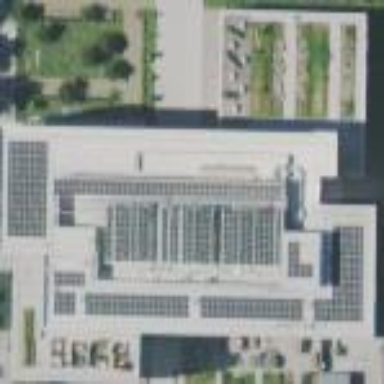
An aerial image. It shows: Office building.